Interaction volume radius: 5 \u00c5
Interaction volume height: 10 \u00c5
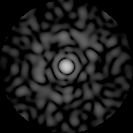
Disorder parameter: 0.8285